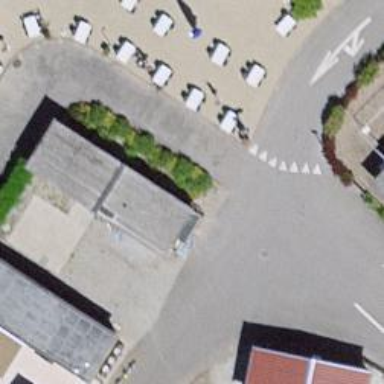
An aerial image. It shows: Static caravan building.